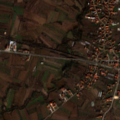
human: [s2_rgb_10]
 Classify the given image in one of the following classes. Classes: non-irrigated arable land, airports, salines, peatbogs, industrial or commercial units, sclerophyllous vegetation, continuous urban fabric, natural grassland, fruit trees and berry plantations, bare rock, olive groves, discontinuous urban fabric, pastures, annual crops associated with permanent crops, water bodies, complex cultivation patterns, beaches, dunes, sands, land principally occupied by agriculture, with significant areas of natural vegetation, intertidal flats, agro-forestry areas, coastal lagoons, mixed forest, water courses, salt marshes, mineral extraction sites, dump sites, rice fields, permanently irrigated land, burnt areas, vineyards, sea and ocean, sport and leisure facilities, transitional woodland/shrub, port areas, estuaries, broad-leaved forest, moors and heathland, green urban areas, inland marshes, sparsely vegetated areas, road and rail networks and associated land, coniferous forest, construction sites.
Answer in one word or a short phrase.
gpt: discontinuous urban fabric, non-irrigated arable land, complex cultivation patterns